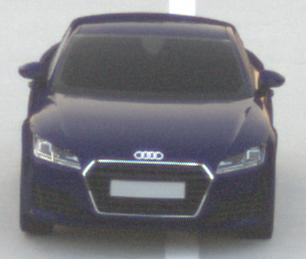
Make: Audi
Model: TT Coupé 1.8 TFSI
Detailed model: TT (8S) Coupé
Model produced from: 2015/08
Model produced until: 2018/06
Doors: 3
Color: blue
Road condition: dry road
Daytime: sunrise or sunset
Contrast: low contrast